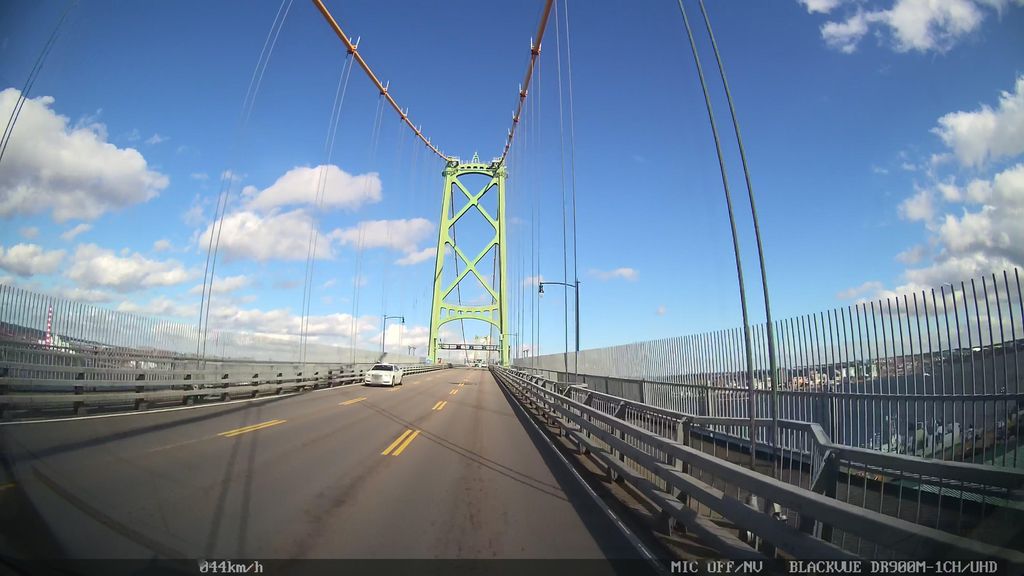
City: halifax